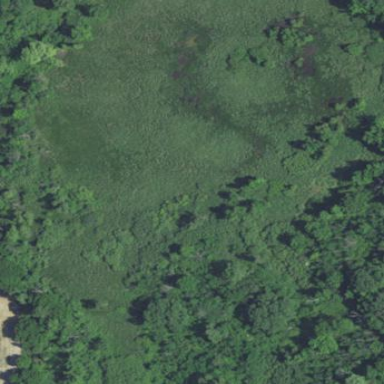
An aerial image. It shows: Marshy wetland area.